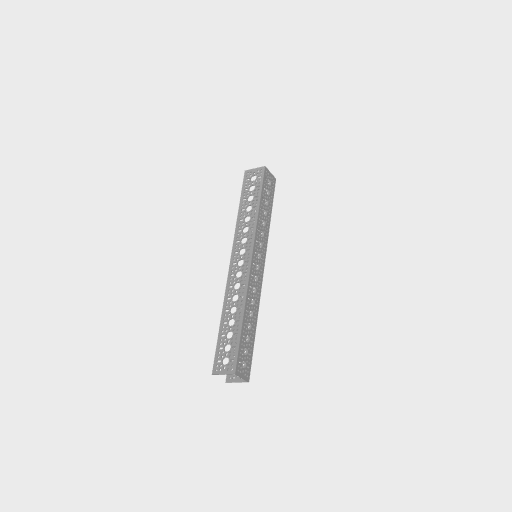
Part: UChannel17H